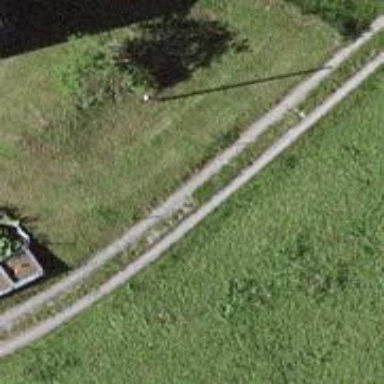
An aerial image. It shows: Unpaved service road.